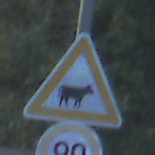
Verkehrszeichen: ViehtriebLinks
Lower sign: Geschwindigkeit90
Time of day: SunriseSunset
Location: Outdoor (RoadRail)
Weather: Clear
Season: NotSpecified
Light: Natural